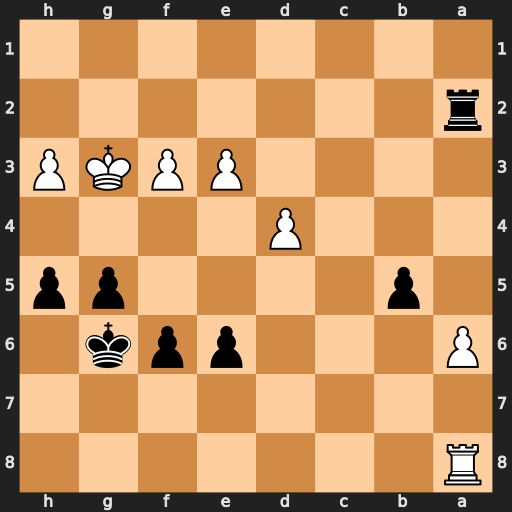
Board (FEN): R7/8/P3ppk1/1p4pp/3P4/4PPKP/r7/8
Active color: b
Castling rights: -
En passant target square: -
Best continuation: h4+ Kg4 f5#